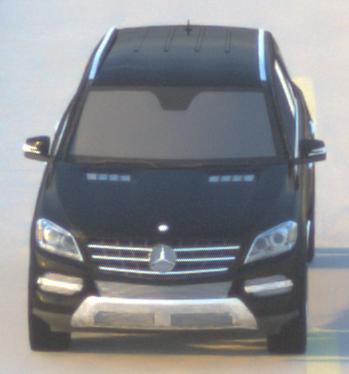
Make: Mercedes-Benz
Model: ML 350
Detailed model: M-Class (166)
Model produced from: 2011/11
Model produced until: 2014/10
Doors: 5
Color: black
Road condition: dry road
Daytime: sunrise or sunset
Contrast: medium contrast